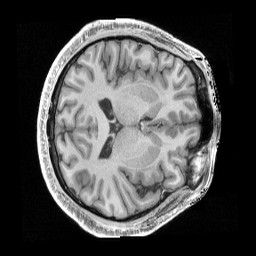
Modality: T1w
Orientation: axial
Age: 29
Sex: male
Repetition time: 2.4 s
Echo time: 0.00222 s